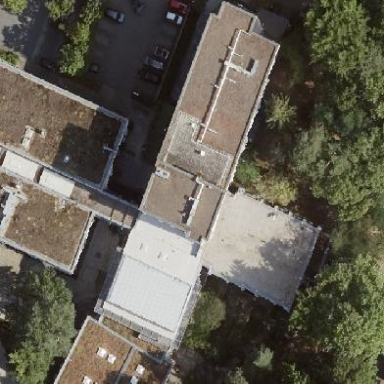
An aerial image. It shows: School building.